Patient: sex F, age 68
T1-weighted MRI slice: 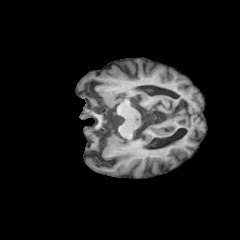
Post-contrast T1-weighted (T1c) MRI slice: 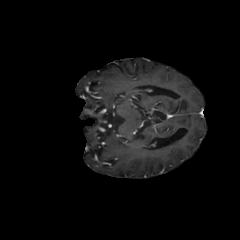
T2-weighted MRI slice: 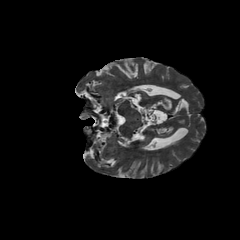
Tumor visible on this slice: no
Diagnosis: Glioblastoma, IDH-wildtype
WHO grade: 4